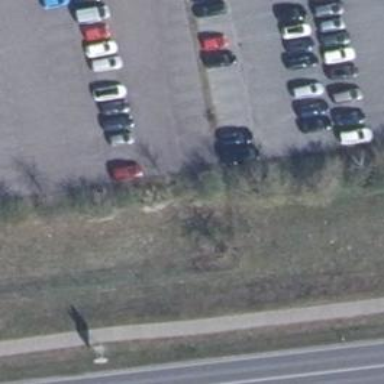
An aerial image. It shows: Road serving as parking aisle.